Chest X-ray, AP view. Patient: 22 years old, sex M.
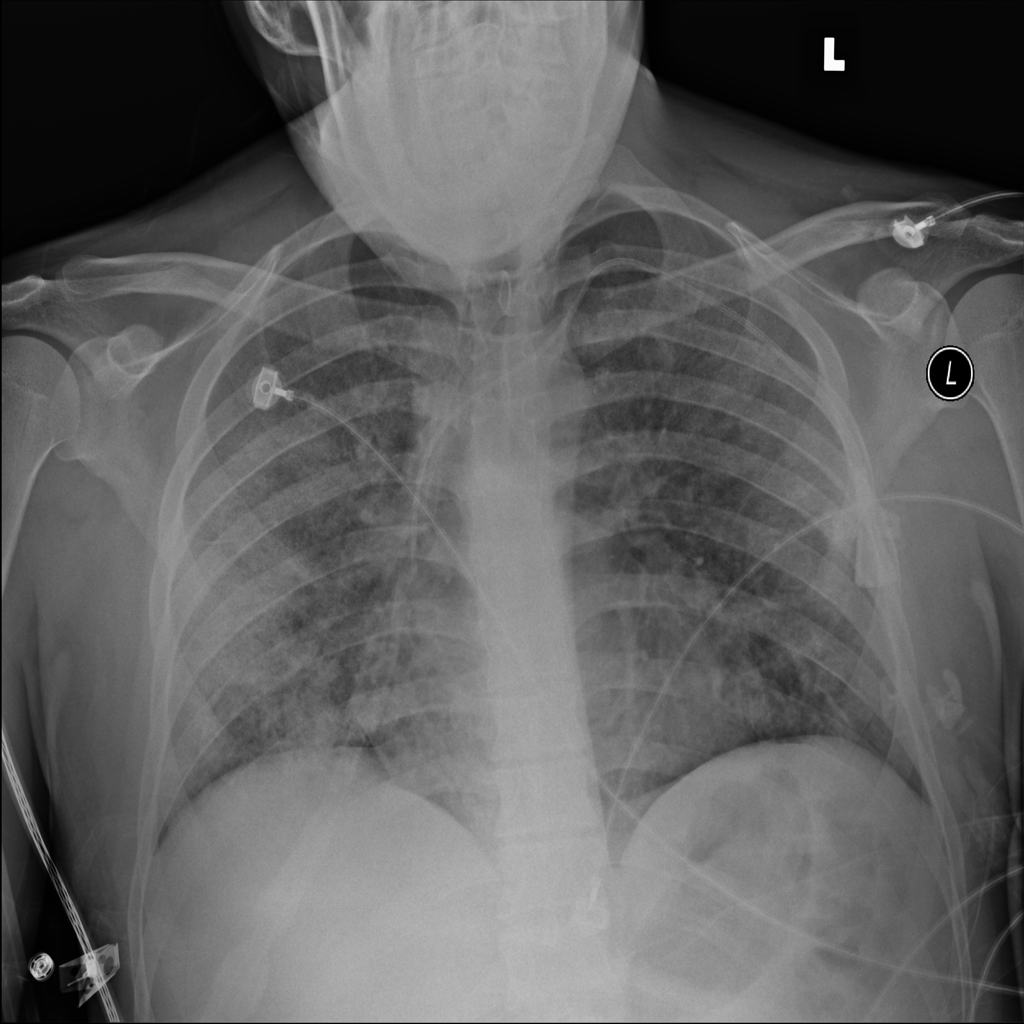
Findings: Infiltration